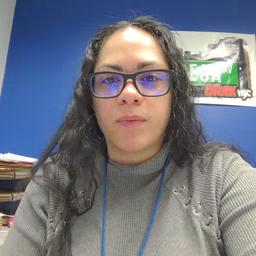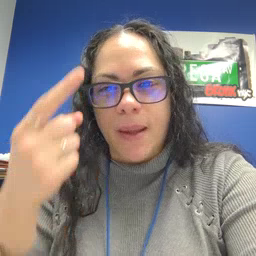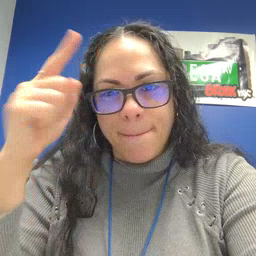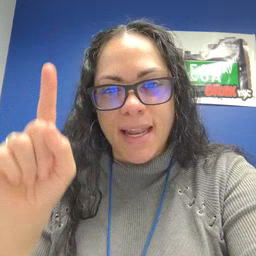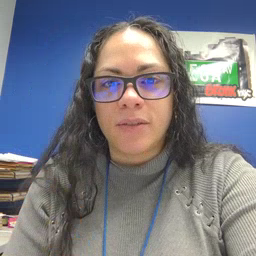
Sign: penny